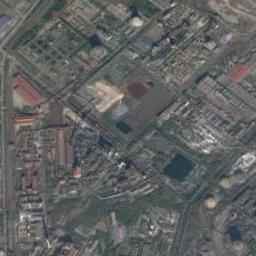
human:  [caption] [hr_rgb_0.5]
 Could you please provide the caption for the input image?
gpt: There are many buildings next to the thermal power station .

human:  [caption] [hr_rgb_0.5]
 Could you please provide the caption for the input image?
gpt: The thermal power station is on the grass next to some buildings .

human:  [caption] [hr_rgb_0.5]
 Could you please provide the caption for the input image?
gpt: There are five thermal power stations in this industrial area .

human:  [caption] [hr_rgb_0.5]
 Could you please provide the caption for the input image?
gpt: In the thermal power station, there are neatly planned factories, Roads, Equipment, pipelines and good greening, and there are cooling towers and chimneys .

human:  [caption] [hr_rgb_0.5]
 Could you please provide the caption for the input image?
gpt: There are many buildings on the thermal power station .